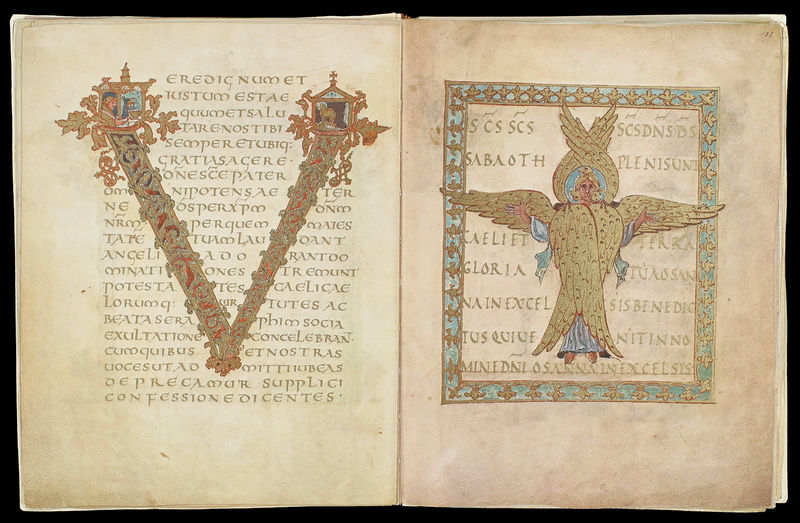
Titel: Drogo Sakramentar
Standort: Herstellungsort: Metz (EU - F)
Institution: Paris, Bibliothèque Nationale
Schlagwörter: blau, feder, flügel, vogel, braun, grau, haus, rot, alt, arme, rahmen, hütte, gold, pflanze, krone, engel, schrift, floral, buch, umrahmung, seite, text, initiale, seiten, buchseiten, bote, fantasie, quadrat, latein, lateinisch, buchmalerei, majuskel, seraphim, bildfeld, latain, gloria, b, v, 1000, vau